Question: I have an 'ion-list', and every item has an 'ion-checkbox' and an 'ion-label'. Kind of like a todo list. The problem is: I have the text on the 'label' set to wrapping ('class="ion-text-wrap"'), but the alignment is not how I'd like it:

I'd like the checkbox to be aligned at the top, not in the middle. Is there a way to do this?
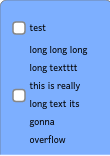
Answer: The 'ion-item' is display flex through 'item-native' css class. So you just have to select check-box and 'align-self: start;' to display it at top:
'''
<ion-list class="checklist">
<ion-item>
<input type="checkbox">
<label class="ion-text-wrap">Lorem ipsum dolor sit amet, consectetur adipiscing elit. Duis sit amet arcu mattis, auctor velit ut, suscipit lacus.</label>
</ion-item>
<ion-item>
<input type="checkbox">
<label class="ion-text-wrap">Lorem ipsum dolor sit amet, consectetur adipiscing elit. Duis sit amet arcu mattis, auctor velit ut, suscipit lacus.</label>
</ion-item>
</ion-list>
'''
with css:
'''
.checklist ion-item > input {
align-self: start;
margin-top: 0.3rem;
margin-right: 0.3rem;
}
'''
Will render:
<URL>
Tested on ionic 4, also why don't you use 'ion-checkbox'?
Hope it helps!